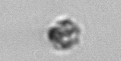
Label: detritus